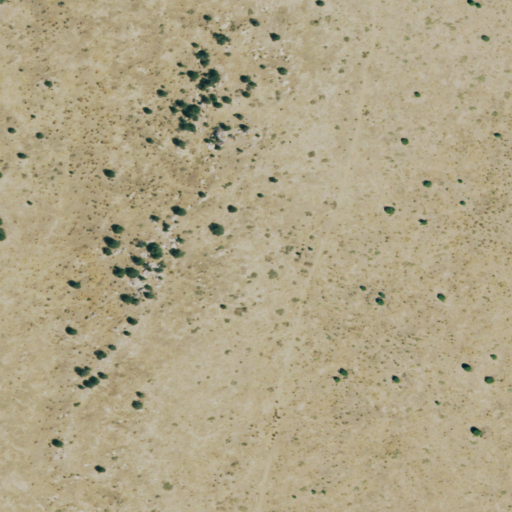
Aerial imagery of ridge(s) in Colorado named Black Ridge containing grassland and shrub